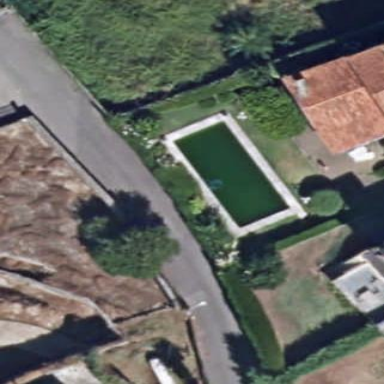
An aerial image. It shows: Swimming pool located in leisure land.